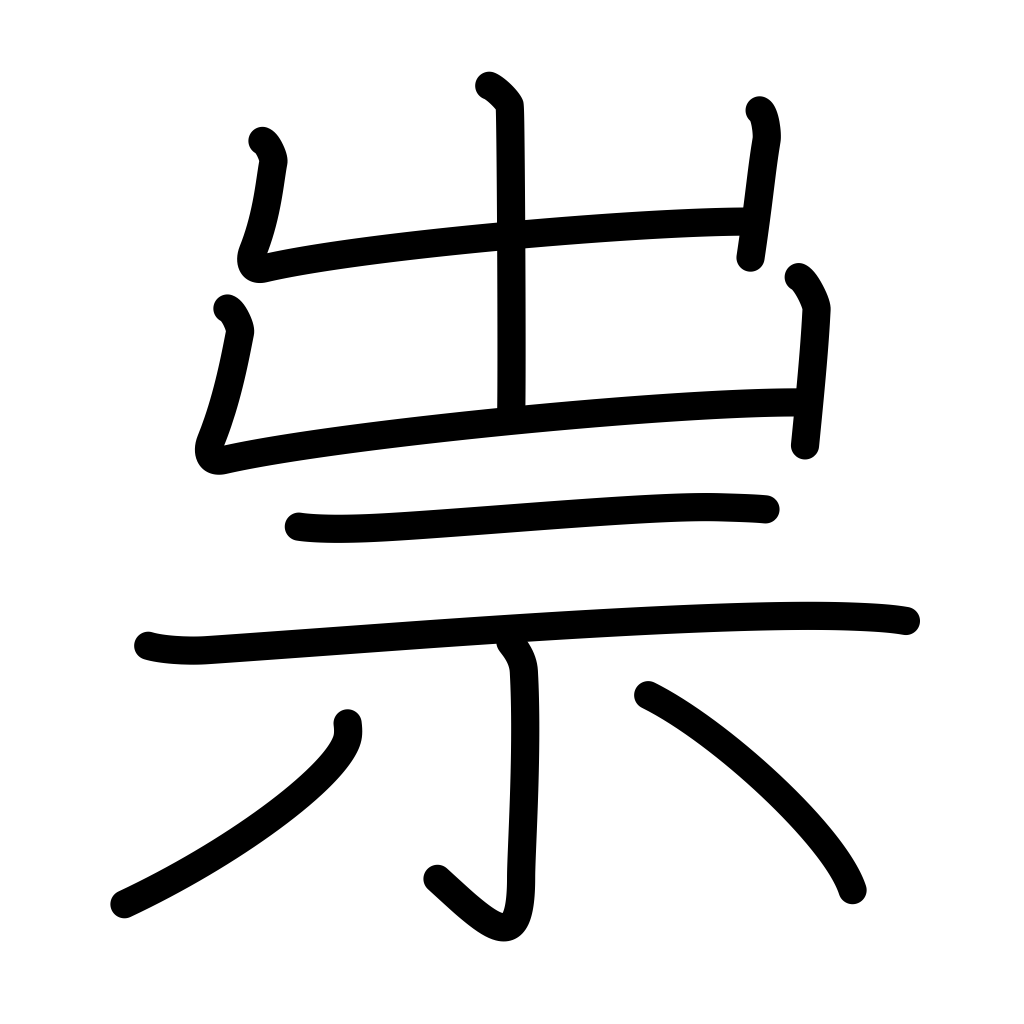
Meaning: curse, haunt